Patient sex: F
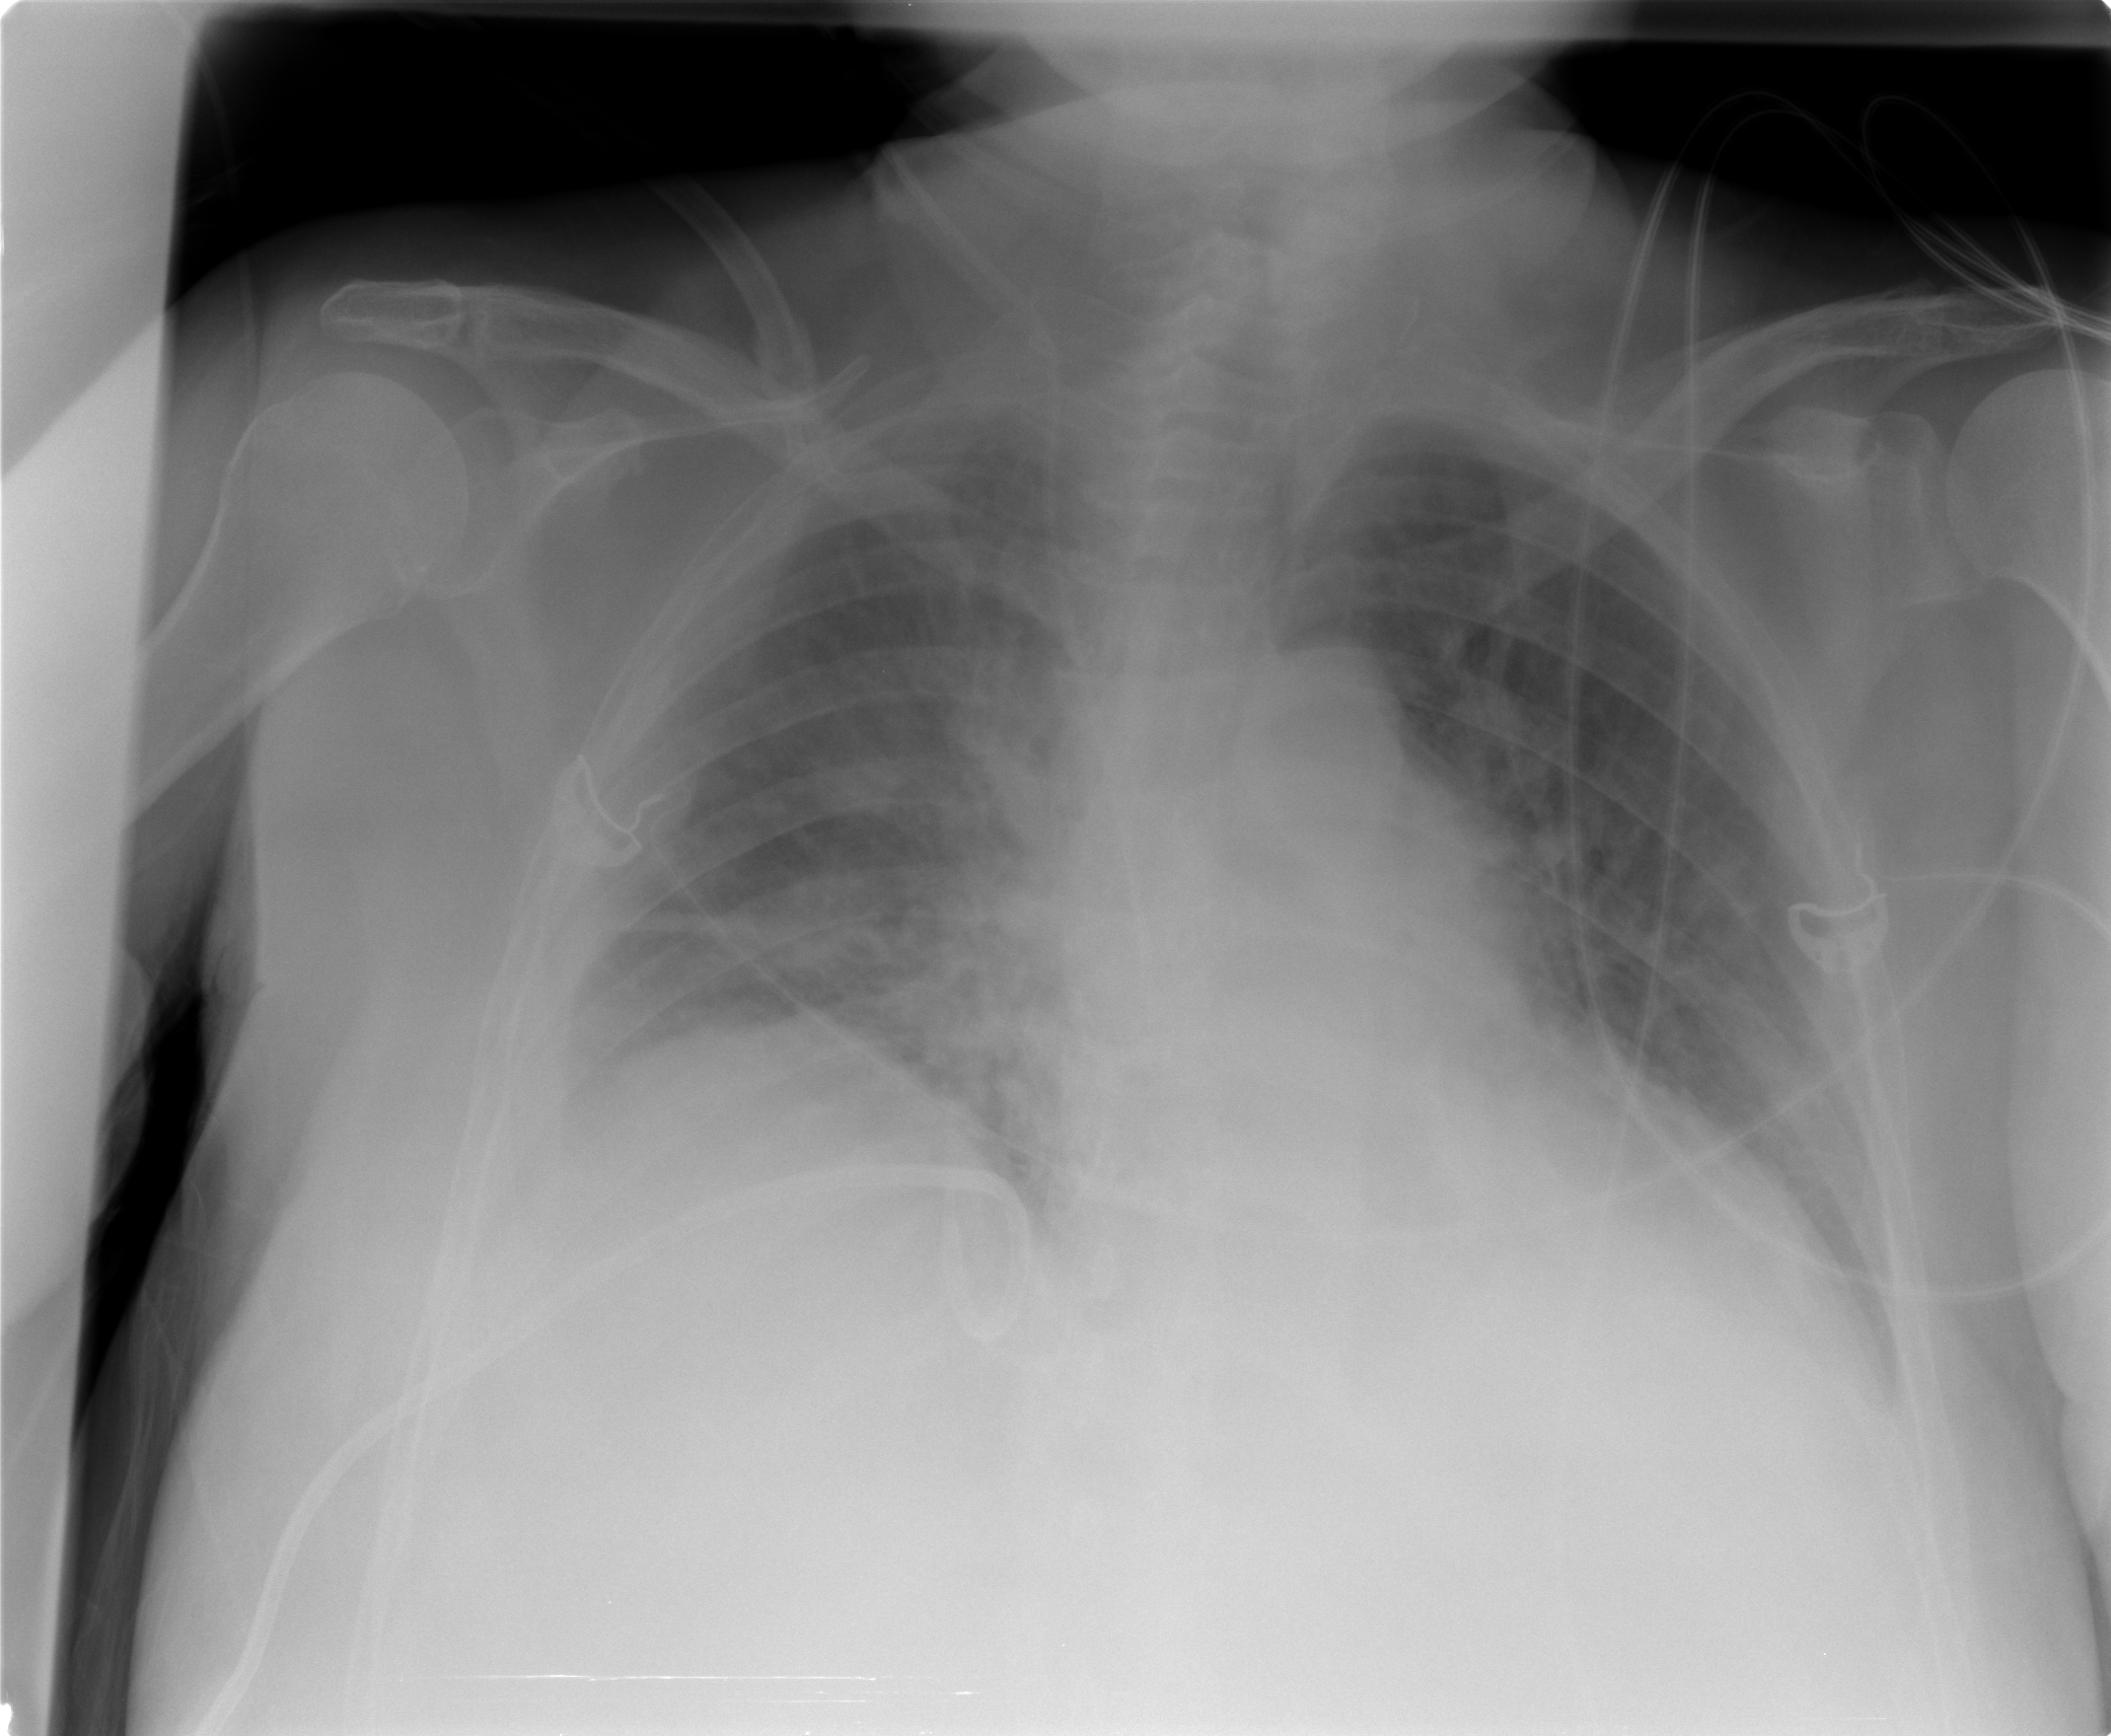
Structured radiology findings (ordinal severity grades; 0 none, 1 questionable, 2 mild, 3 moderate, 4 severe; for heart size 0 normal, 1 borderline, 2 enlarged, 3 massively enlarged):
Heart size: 2
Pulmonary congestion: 2
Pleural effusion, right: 2
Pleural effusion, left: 2
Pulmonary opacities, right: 2
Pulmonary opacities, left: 2
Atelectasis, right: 2
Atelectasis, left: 2